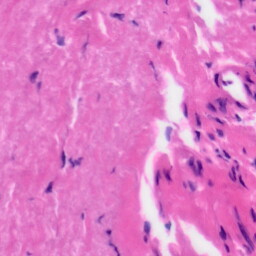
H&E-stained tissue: Tonsil